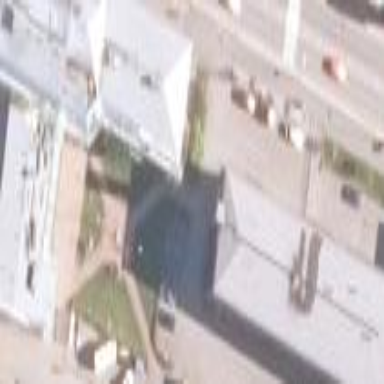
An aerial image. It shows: Office building.